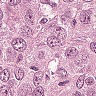
Metastatic tissue present: yes